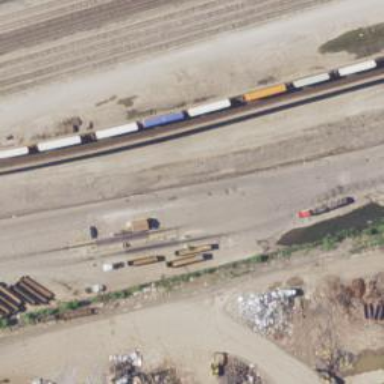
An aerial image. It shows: Abandoned railway.